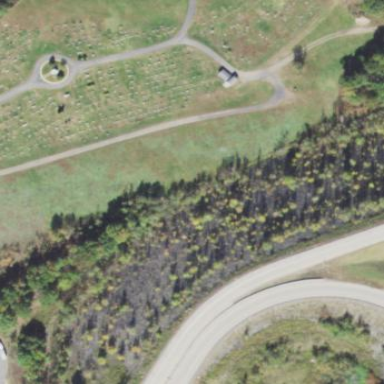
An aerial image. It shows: Cemetery.